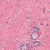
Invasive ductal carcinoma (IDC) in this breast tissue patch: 0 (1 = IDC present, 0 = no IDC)